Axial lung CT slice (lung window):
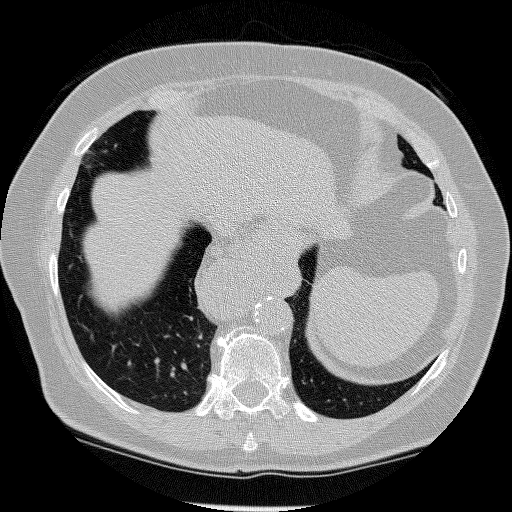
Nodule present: no